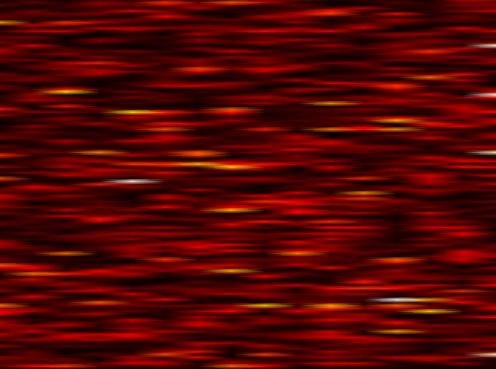
Label: FOFDM